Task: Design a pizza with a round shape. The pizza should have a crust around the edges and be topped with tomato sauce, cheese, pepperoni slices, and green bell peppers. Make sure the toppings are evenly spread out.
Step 228:
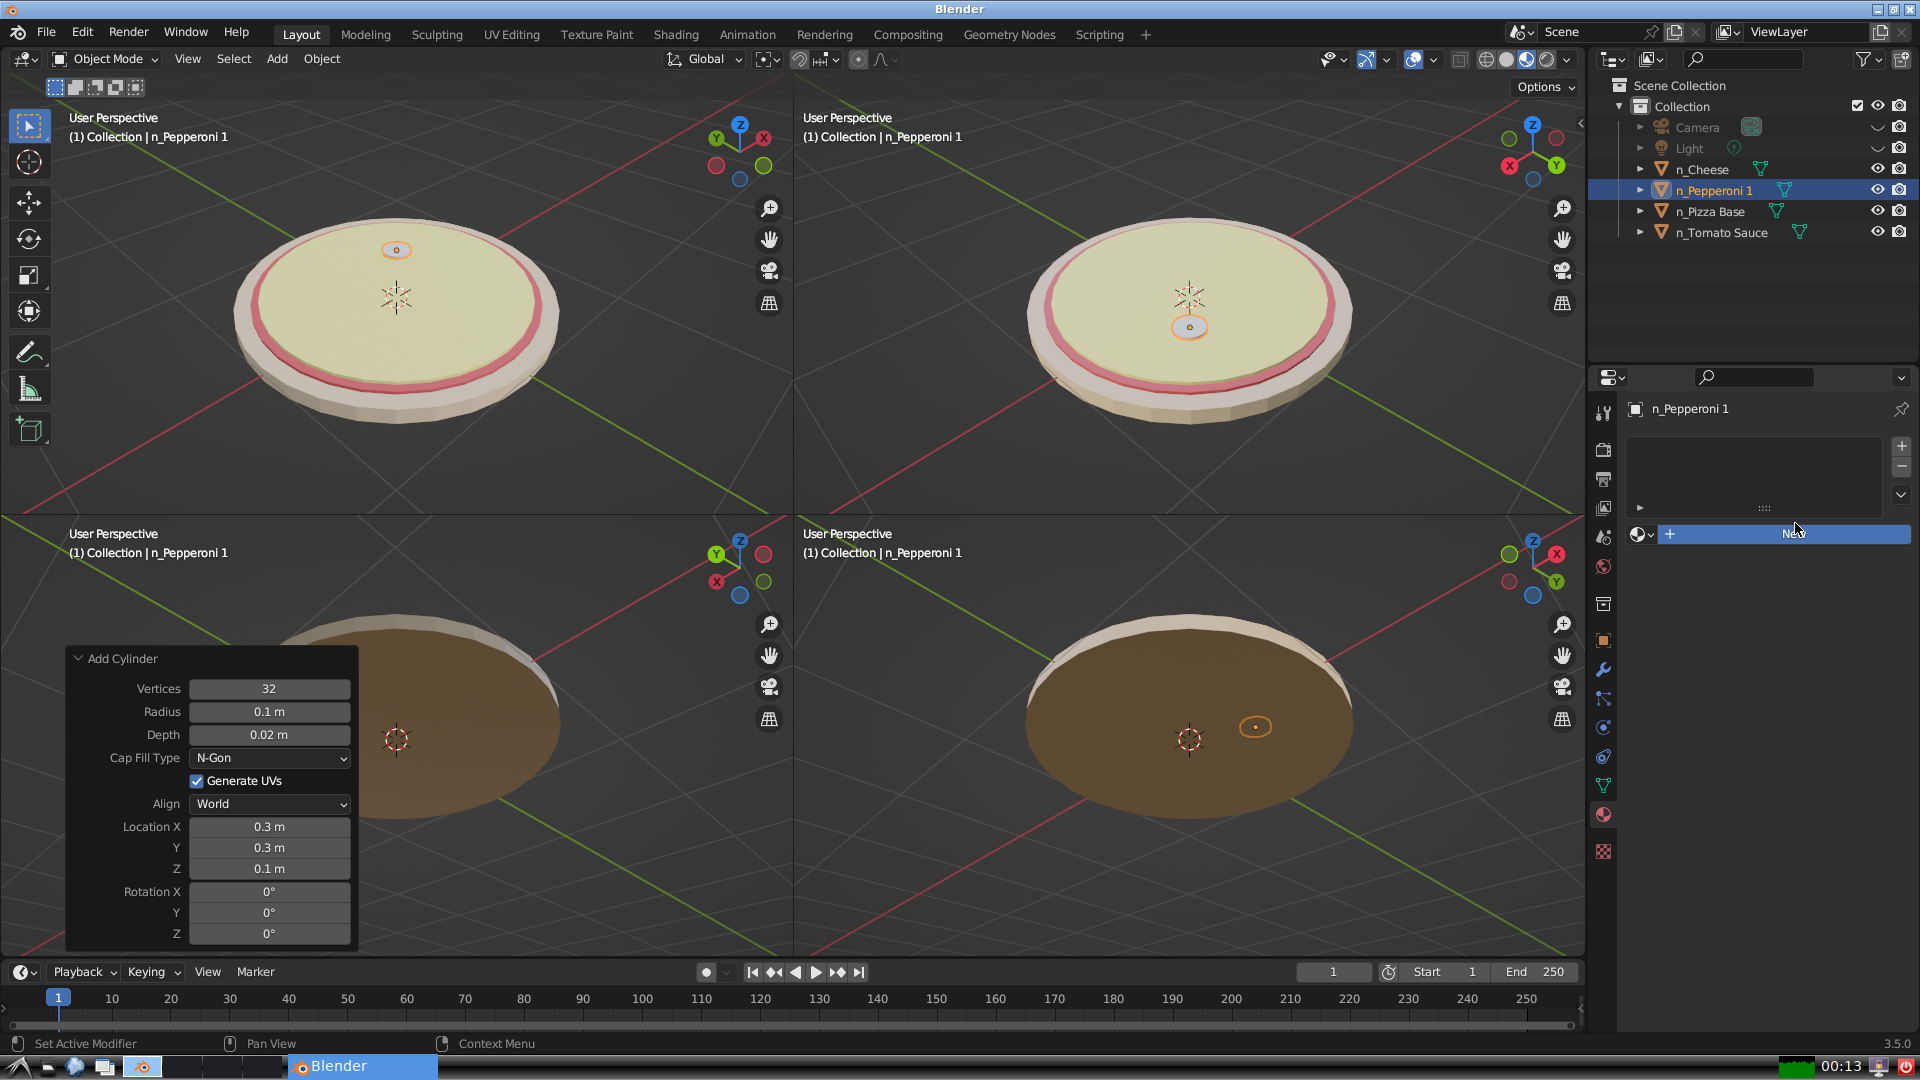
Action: {"mouse_move": [1604, 815]}